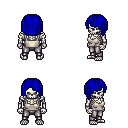
a pixel art fantasy rpg character, male body template, skeleton, white pirate shirt, metal pants, blue pageboy hairstyle, four views (front, back, left, right), 2x2 character sprite sheet, small pixel art, hard edges, no anti-aliasing